Question: I had a project that was developed using play scala 2.0 and it was working fine and i had a need to upgrade the version to 2.3.8 . So i migrated my application version by following this link <URL>
and i am able to run the code in newer version in my machine where i have 8 GB RAM and jdk 1.7.0_25 but when i run the code from some other machines with 4 GB RAM it throws the following error

Even it is breaking in some systems with 8 GB and jdk 1.8 i am getting confused whether the issue is due to jdk or memory or an issue in play 2.3.8
Can somebody help me in getting this issue resolved
Attached link to my complete <URL>
Thanks in advance
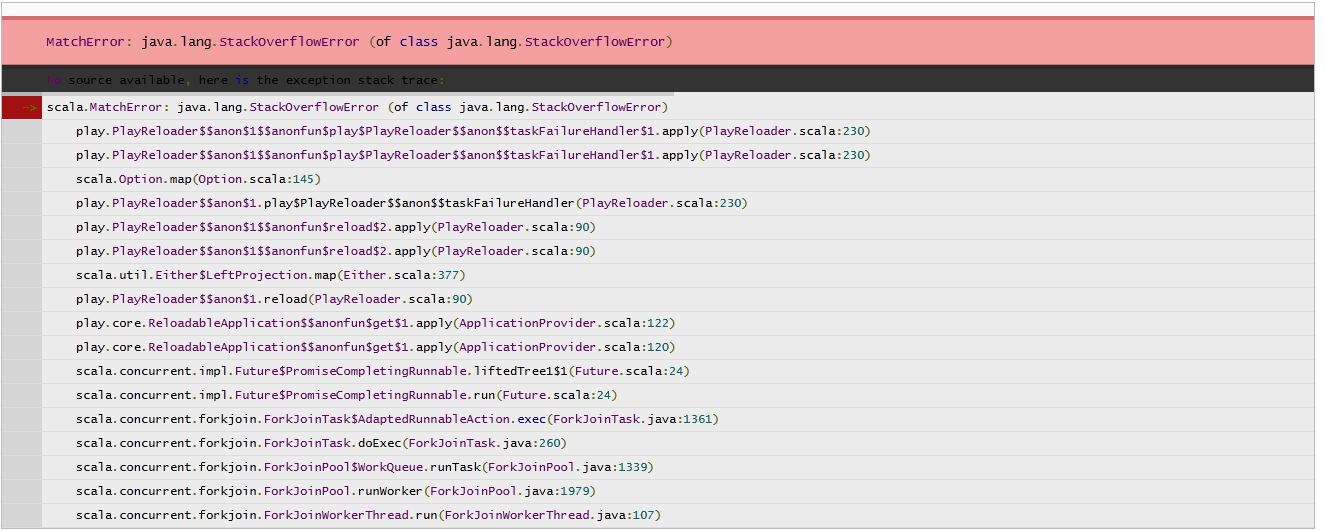
Answer: Since it's a stackoverflow exception, bumping up the stack size did the trick for me:
'''
export SBT_OPTS=-Xss4m
'''
You can try adjusting the number to see what works. I'm still not clear on the root cause as it repros on both Java 7 and Java 8, and have seen the error pop up at compile time as well.